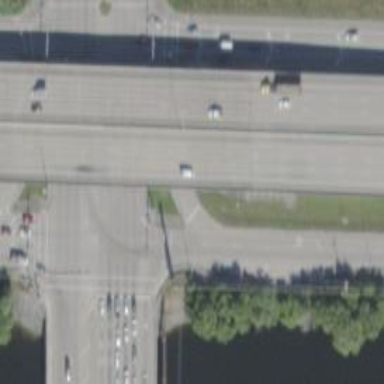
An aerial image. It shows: Trunk link highway.